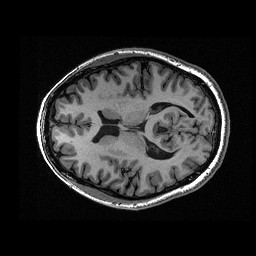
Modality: T1w
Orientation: axial
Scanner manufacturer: ge
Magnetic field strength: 3 T
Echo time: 0.00318 s